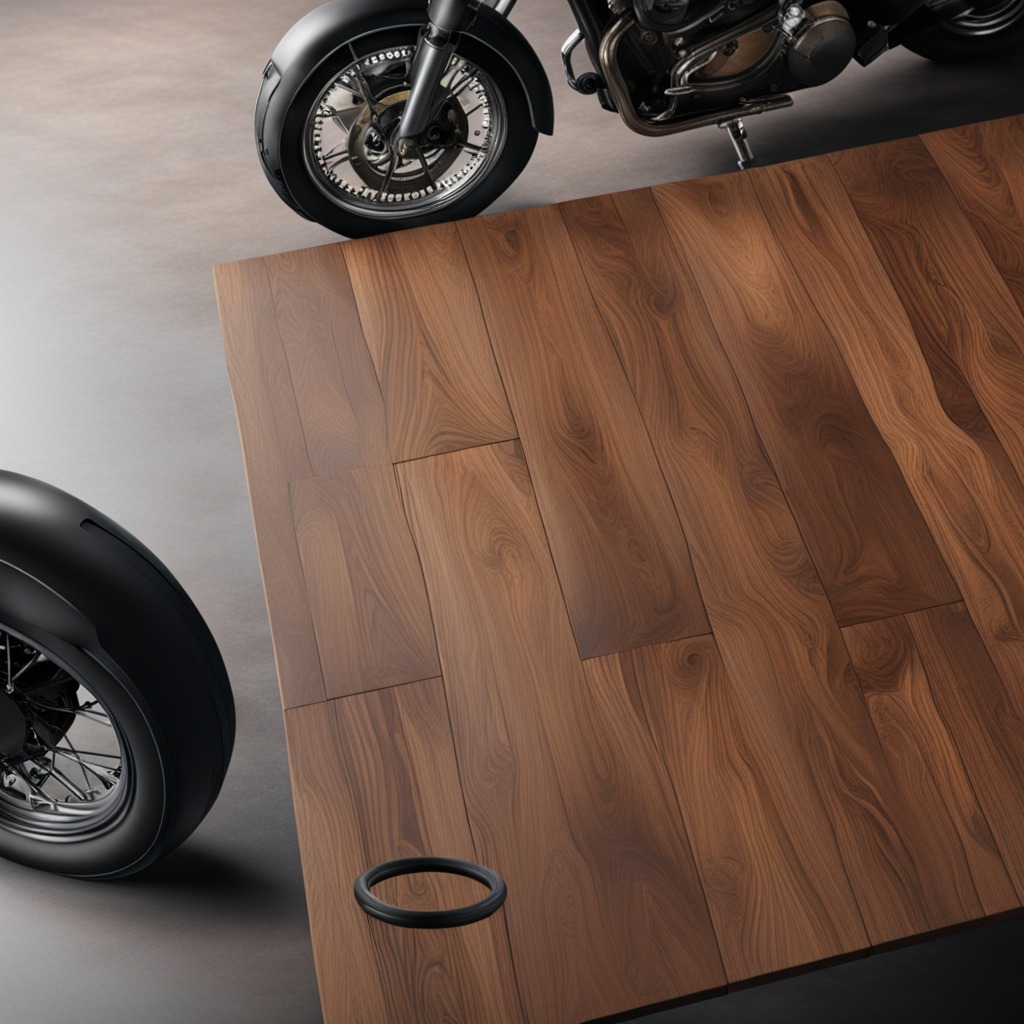
A rubber O-ring is lying on the oil-spilled wooden table in a vintage motorcycle garage.